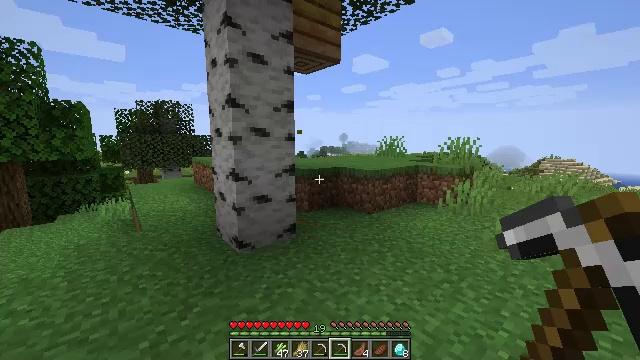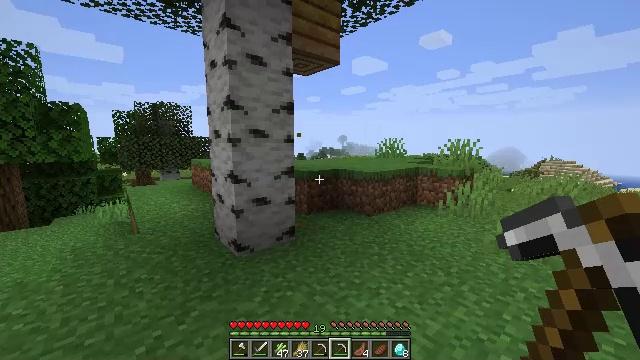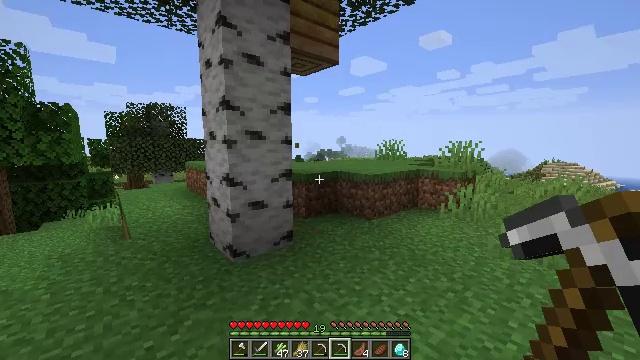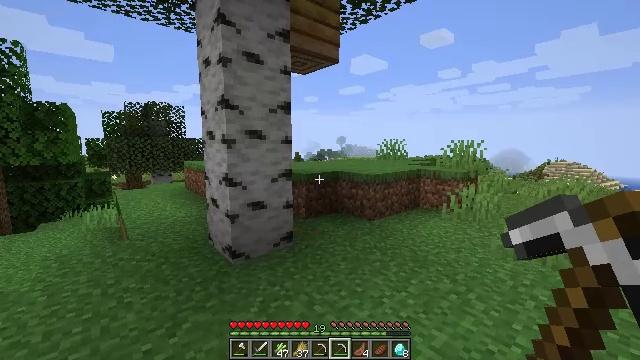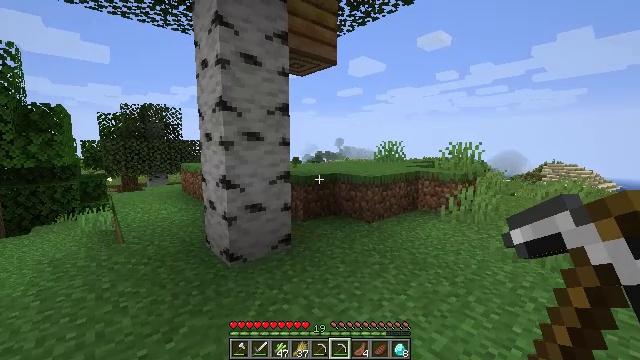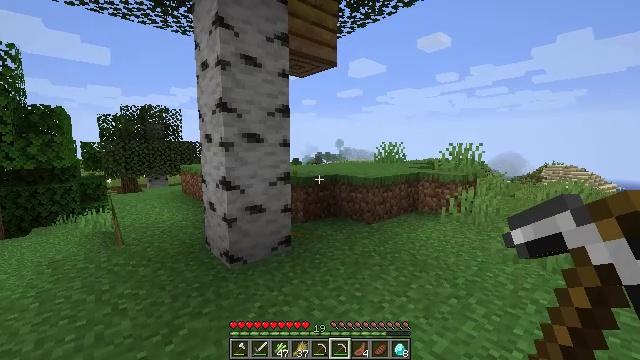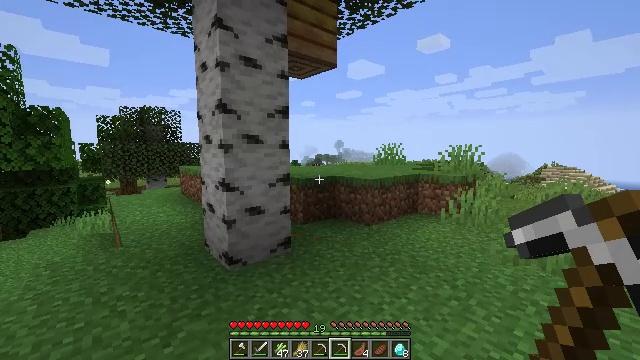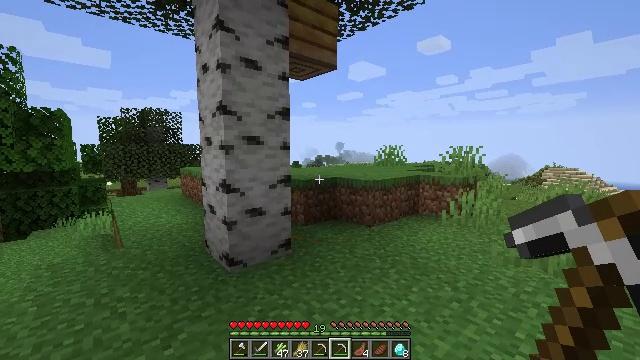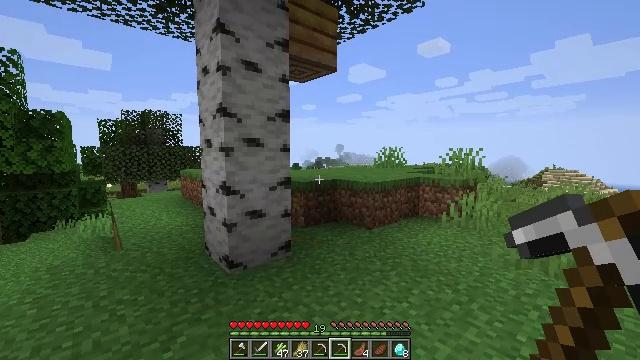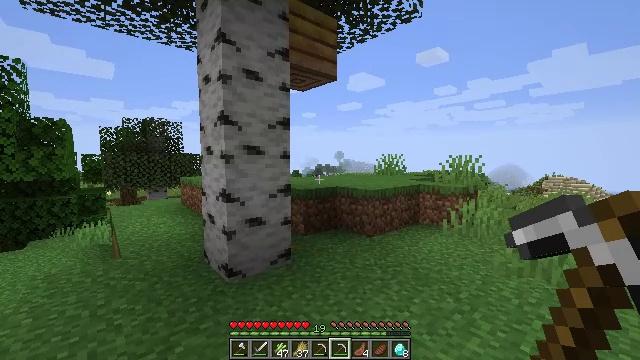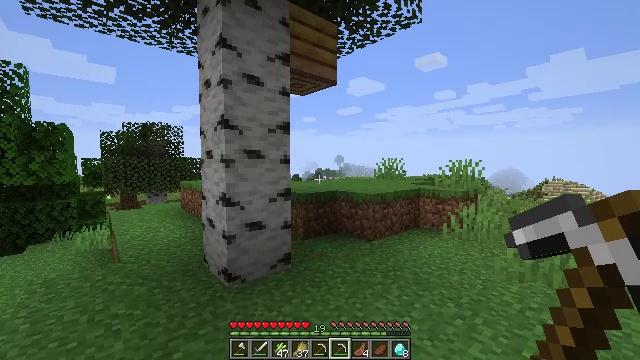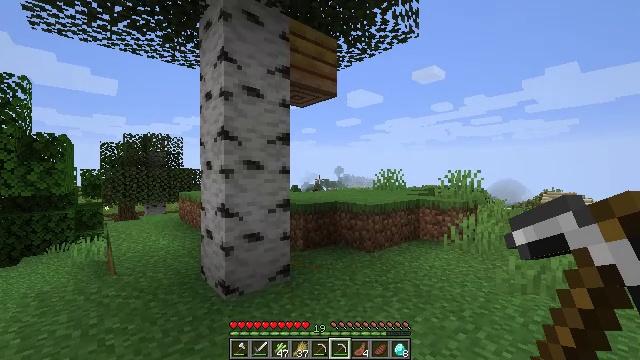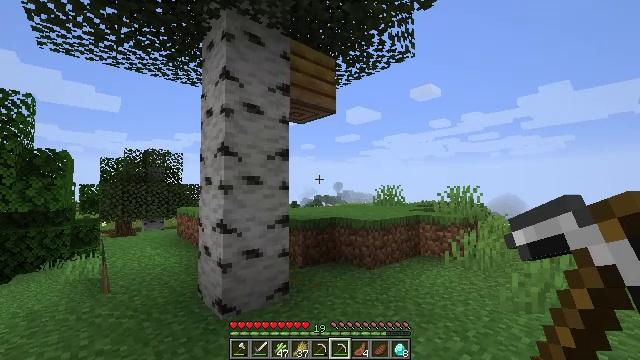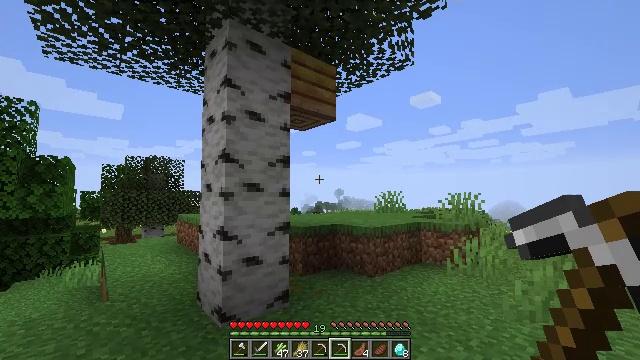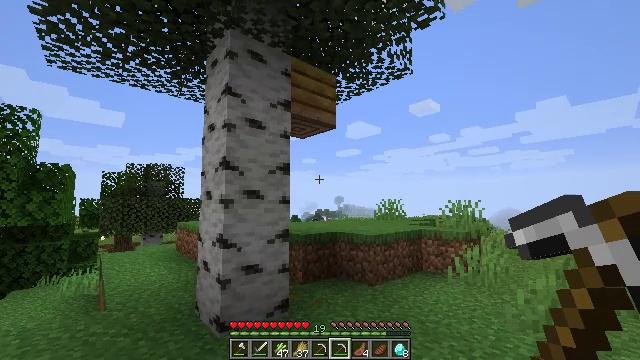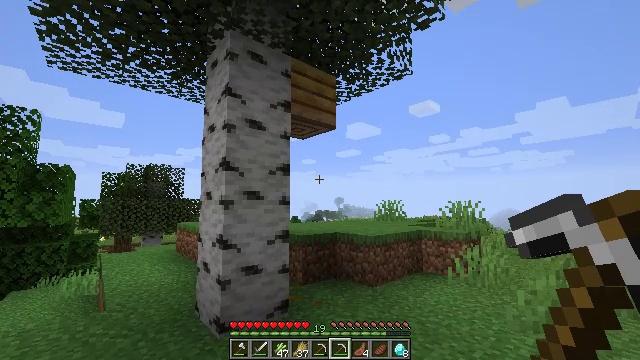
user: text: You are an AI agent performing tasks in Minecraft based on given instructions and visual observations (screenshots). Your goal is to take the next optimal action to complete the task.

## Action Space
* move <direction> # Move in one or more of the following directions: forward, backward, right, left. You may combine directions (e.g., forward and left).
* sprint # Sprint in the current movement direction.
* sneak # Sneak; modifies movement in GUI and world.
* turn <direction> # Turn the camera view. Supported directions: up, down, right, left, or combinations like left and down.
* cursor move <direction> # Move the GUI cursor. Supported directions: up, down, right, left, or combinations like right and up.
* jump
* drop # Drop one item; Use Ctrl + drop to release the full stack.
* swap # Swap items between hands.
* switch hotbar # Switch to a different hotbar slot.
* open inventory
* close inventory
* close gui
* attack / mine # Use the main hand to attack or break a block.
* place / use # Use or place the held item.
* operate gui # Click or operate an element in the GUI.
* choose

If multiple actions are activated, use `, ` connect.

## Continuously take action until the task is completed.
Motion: motion action
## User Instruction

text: Mine the bee nest.
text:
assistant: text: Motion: no_op
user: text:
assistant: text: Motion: no_op
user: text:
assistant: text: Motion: no_op
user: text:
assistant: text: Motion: no_op
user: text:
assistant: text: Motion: no_op
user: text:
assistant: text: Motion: no_op
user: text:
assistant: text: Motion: no_op
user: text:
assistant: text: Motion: no_op
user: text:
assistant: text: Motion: turn up
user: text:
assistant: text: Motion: no_op
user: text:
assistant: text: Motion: turn up
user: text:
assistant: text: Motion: turn up
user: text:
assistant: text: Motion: turn up
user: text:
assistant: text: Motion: turn up
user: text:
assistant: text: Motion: no_op
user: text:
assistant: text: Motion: no_op
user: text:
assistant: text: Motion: no_op
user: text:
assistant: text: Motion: no_op
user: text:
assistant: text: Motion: no_op
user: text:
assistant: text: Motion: no_op
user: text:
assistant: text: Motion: no_op
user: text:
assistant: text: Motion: no_op
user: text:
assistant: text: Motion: no_op
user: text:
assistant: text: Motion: no_op
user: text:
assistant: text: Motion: no_op
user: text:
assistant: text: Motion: no_op
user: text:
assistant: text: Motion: no_op
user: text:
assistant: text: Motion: no_op
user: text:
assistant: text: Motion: no_op
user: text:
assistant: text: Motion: switch to hotbar 2